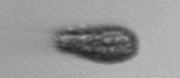
Label: Pseudochattonella_farcimen